Question: I created a table with different rows like this, for the rating starts I use <URL>:

'''
while ($row = pg_fetch_assoc($rs)) {
echo "<tr>";
echo "<td>" . $row['question_id'] . "</td>";
...
echo "<td><div>
<div id="score-question" . $row['question_id'] ."" data-score="" . $row['rating'] . ""></div>
</div>
</td>";
...
echo "</tr>";
}
<script type="text/javascript">
$(function() {
$.fn.raty.defaults.path = '../plugins/raty/lib/img';
$('#score-question1').raty({
readOnly: true,
noRatedMsg: "Press edit to change the rating",
score: function() {
return $(this).attr('data-score');
}
});
$('#score-question2').raty({
readOnly: true,
noRatedMsg: "Press edit to change the rating",
score: function() {
return $(this).attr('data-score');
}
});
$('#set-action').on('click', function() {
var options = $('#set-function-demo').val(),
command = "$('#function-demo').raty('set', " + options + ");";
eval(command);
});
$('#destroy-action').on('click', function() {
$('#function-demo').raty('destroy');
});
});
</script>
'''
I use a javascript function to control the star rating bar. I have to use different names because you can't have two divs with the same name, but now I have to use a separate function for each rating bar. Is er a better way to fix this problem? I don't have any experience with javascript so it's probably a beginner question
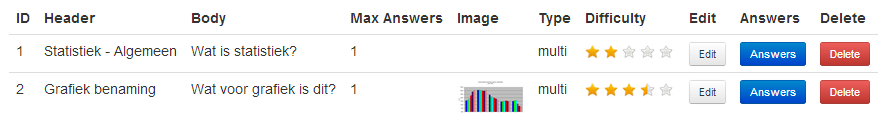
Answer: It's not 'name', it's 'id' which have to be unique ;)
Instead of using 'id' you can use 'class' attribute for every div you want to and then use it in jQuery like this:
'''
$('.ratyClass')
'''